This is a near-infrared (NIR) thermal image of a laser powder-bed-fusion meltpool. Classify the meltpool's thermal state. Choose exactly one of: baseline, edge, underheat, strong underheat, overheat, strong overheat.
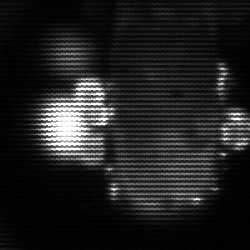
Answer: strong underheat